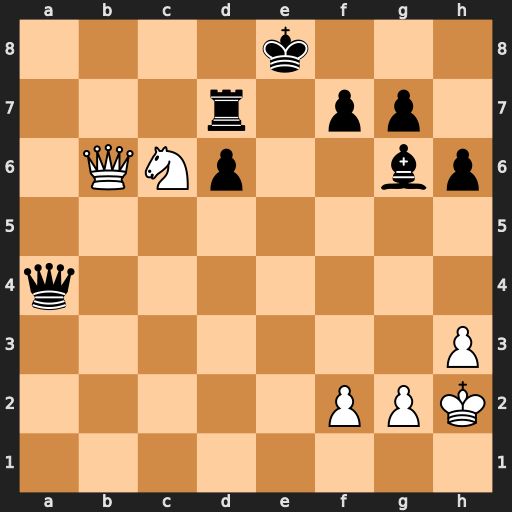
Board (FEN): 4k3/3r1pp1/1QNp2bp/8/q7/7P/5PPK/8
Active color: w
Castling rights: -
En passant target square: -
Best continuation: Qb8+ Rd8 Qxd8#